Question: I'm trying to figure out how it is possible to construct a table with two columns (left and right) so that when left column' content ends the right column takes over it (see example).
I'm sure there's a way to do it without floats but correct me if I'm wrong.

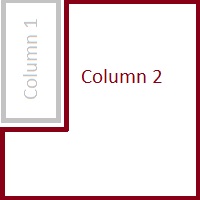
Answer: Use 'colspan' like this:
'''
<table>
<tr>
<td>a1</td>
<td>b1</td>
</tr>
<tr>
<td>a2</td>
<td>b2</td>
</tr>
<tr>
<td colspan="2">ab3</td>
</tr>
<tr>
<td colspan="2">ab4</td>
</tr>
</table>
'''